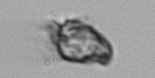
Label: Paratontonia_gracillima